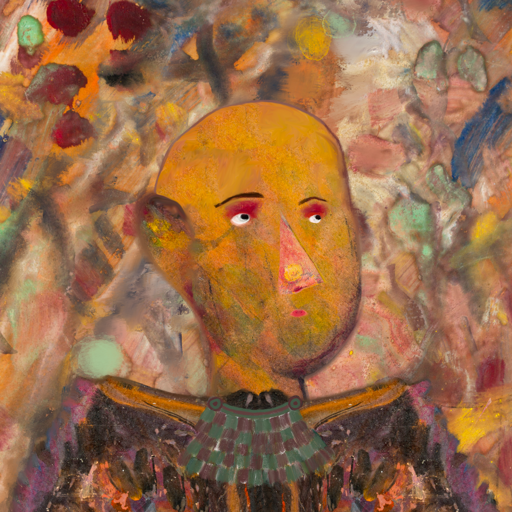
Background: Mother_And_Son_Mother, Head And Neck Side: Gypsy_Mother, Face Side: Irani, Bust: Gypsy_Queen, Hair Side: Blank, Head Accessory: Blank, Second Necklace: After_Raid, Necklace: Blank, Baby: Blank